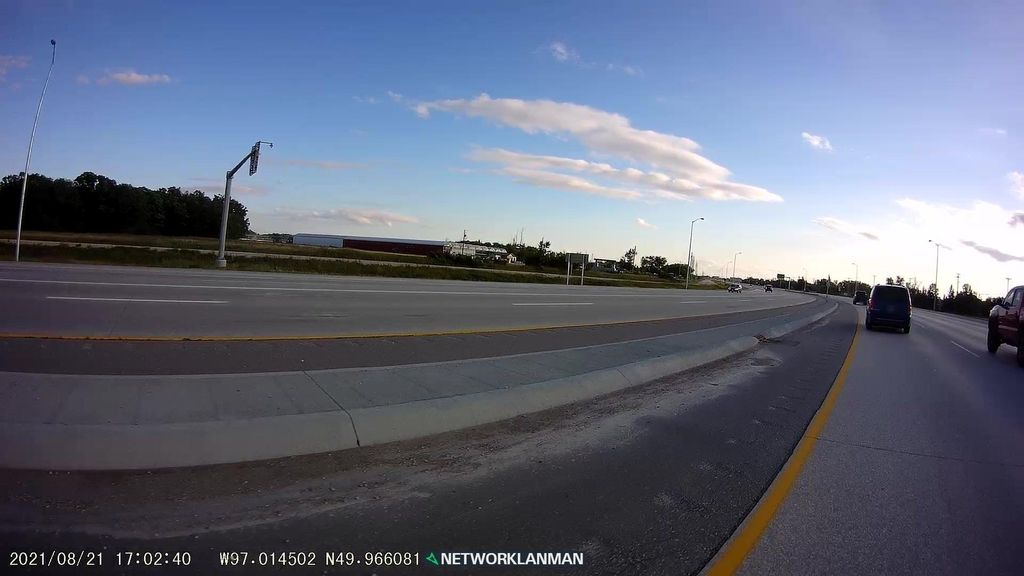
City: winnipeg